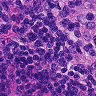
Metastatic tissue present: no